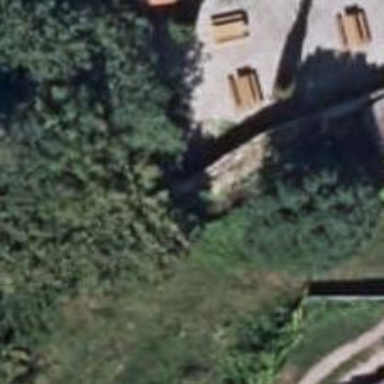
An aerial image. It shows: City wall in the picture.